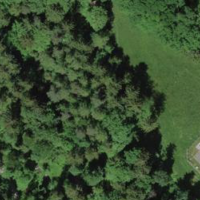
EUNIS habitat code: 44
Species observed at this site:
Lonicera acuminata
Fraxinus excelsior
Geum urbanum
Oxalis acetosella
Apis mellifera
Circaea lutetiana
Filipendula ulmaria